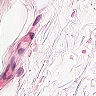
Metastatic tissue present: no